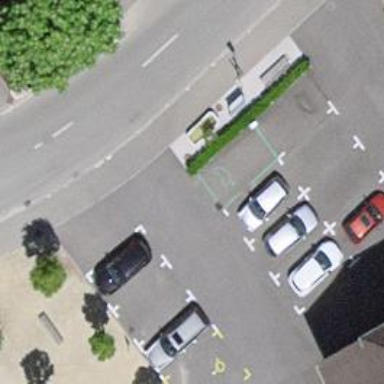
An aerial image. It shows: Charging station.